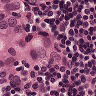
Metastatic tissue present: yes